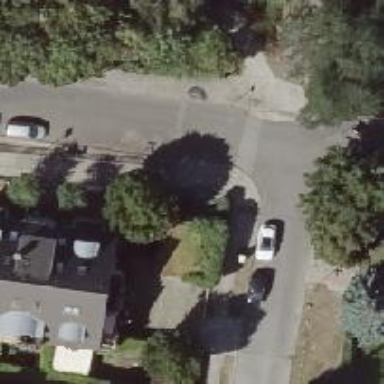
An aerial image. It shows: Residential road with asphalt surface. There are separate sidewalks on both sides.